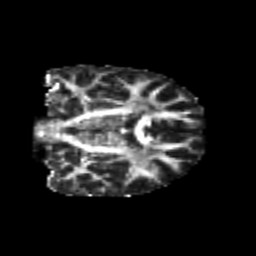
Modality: FA
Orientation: coronal
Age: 24
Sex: female
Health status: healthy
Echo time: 0.074 s